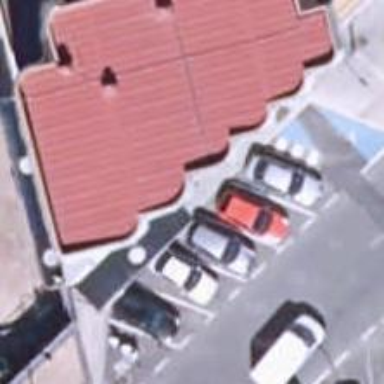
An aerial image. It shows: Cafe.